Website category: phone
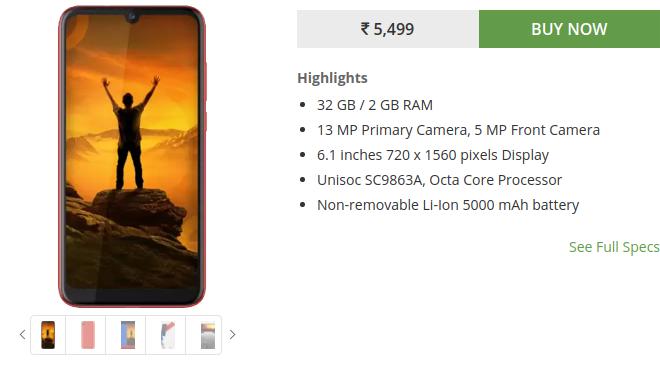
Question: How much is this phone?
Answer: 5,499

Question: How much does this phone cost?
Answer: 5,499

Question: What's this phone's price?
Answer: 5,499

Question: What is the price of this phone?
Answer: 5,499

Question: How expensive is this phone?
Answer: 5,499

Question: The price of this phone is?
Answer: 5,499

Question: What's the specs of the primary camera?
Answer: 13 MP Primary Camera

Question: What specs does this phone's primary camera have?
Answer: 13 MP Primary Camera

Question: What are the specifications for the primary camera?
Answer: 13 MP Primary Camera

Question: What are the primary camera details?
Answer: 13 MP Primary Camera

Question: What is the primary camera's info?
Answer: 13 MP Primary Camera

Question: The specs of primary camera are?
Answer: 13 MP Primary Camera

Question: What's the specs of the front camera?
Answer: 5 MP Front Camera

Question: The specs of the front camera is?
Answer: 5 MP Front Camera

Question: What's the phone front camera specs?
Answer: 5 MP Front Camera

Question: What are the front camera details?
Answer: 5 MP Front Camera

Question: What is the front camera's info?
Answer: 5 MP Front Camera

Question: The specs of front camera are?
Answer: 5 MP Front Camera

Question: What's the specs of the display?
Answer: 6.1 inches 720 x 1560 pixels Display

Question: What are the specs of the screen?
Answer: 6.1 inches 720 x 1560 pixels Display

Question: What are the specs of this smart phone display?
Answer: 6.1 inches 720 x 1560 pixels Display

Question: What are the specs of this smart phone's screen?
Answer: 6.1 inches 720 x 1560 pixels Display

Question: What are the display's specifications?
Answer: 6.1 inches 720 x 1560 pixels Display

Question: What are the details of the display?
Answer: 6.1 inches 720 x 1560 pixels Display

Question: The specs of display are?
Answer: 6.1 inches 720 x 1560 pixels Display

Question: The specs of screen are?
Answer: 6.1 inches 720 x 1560 pixels Display

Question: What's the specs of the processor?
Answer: Unisoc SC9863A, Octa Core Processor

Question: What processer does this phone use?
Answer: Unisoc SC9863A, Octa Core Processor

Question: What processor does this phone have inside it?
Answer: Unisoc SC9863A, Octa Core Processor

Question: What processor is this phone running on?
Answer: Unisoc SC9863A, Octa Core Processor

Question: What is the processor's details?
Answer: Unisoc SC9863A, Octa Core Processor

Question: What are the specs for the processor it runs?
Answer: Unisoc SC9863A, Octa Core Processor

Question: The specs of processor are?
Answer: Unisoc SC9863A, Octa Core Processor

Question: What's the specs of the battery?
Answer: Non-removable Li-Ion 5000 mAh battery

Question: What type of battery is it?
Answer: Non-removable Li-Ion 5000 mAh battery

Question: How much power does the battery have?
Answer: Non-removable Li-Ion 5000 mAh battery

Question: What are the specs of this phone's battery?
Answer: Non-removable Li-Ion 5000 mAh battery

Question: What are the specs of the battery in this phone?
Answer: Non-removable Li-Ion 5000 mAh battery

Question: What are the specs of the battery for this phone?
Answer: Non-removable Li-Ion 5000 mAh battery

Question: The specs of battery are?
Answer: Non-removable Li-Ion 5000 mAh battery